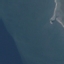
Label: SeaLake